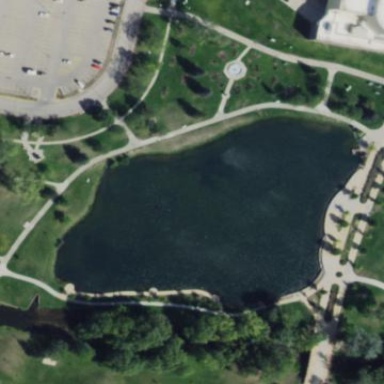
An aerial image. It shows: Pond surrounded by natural water.